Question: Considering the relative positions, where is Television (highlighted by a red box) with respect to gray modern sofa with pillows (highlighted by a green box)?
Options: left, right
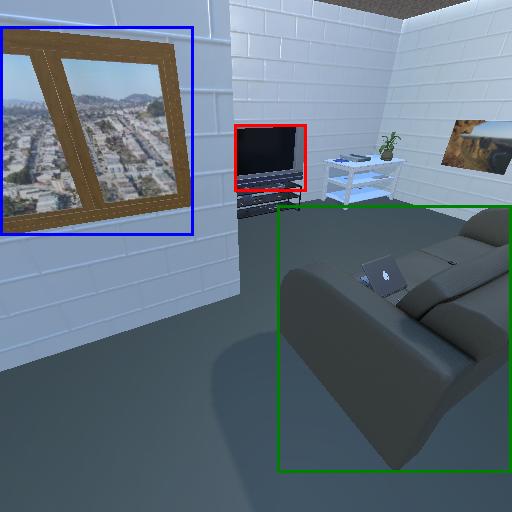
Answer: left